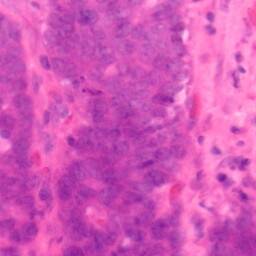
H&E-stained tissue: Colon